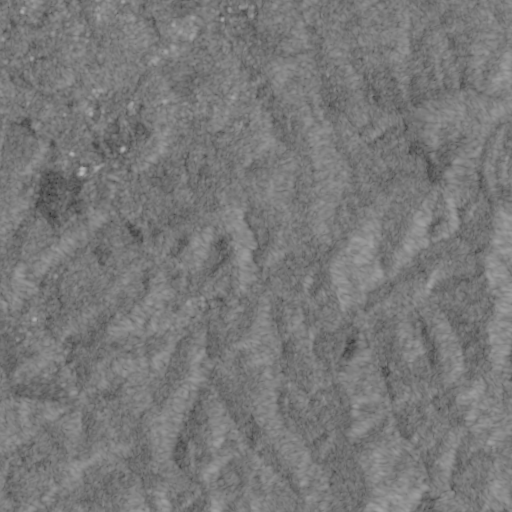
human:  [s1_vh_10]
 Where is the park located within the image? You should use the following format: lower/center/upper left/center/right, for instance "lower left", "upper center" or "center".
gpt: The park is located in the upper left of the image.
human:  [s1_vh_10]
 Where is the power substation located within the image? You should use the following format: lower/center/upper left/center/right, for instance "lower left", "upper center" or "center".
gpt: The power substation is located in the lower left of the image.
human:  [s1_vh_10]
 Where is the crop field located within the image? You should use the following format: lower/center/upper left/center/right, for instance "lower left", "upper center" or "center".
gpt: There is no crop field in the image.

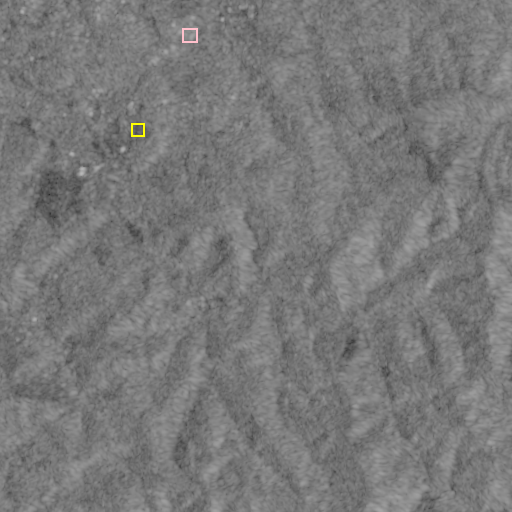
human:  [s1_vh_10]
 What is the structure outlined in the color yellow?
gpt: The structure outlined in yellow is a park.
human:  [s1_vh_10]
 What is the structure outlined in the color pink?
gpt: The structure outlined in pink is a building.
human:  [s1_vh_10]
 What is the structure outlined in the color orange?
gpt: There is no orange outline.